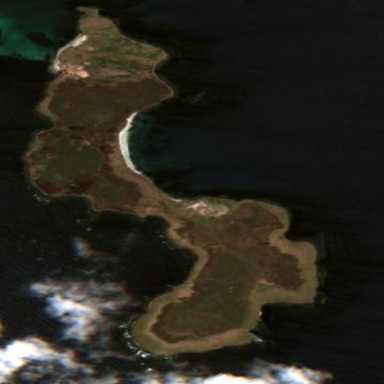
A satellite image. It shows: Island with natural coastline.